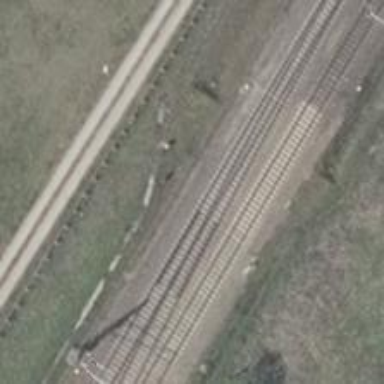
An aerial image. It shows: Railway switch.